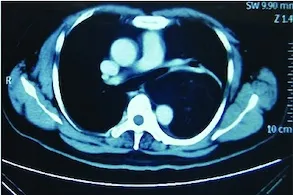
CT images of the tumor. . CT picture before first surgery.
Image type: radiology (ct)